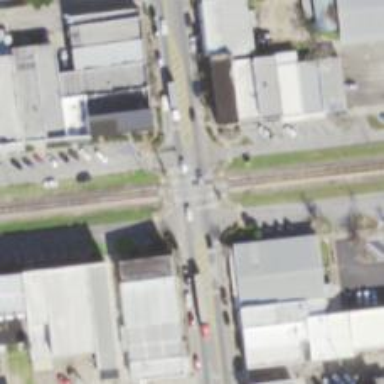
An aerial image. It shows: Level crossing on the railway with lights.